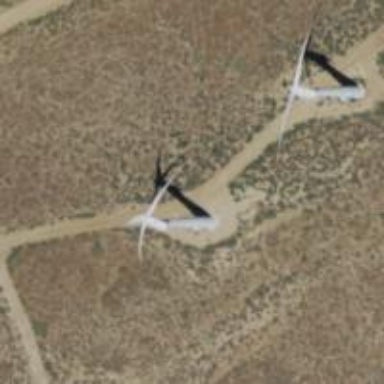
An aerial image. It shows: Wind generator powered by wind turbine.